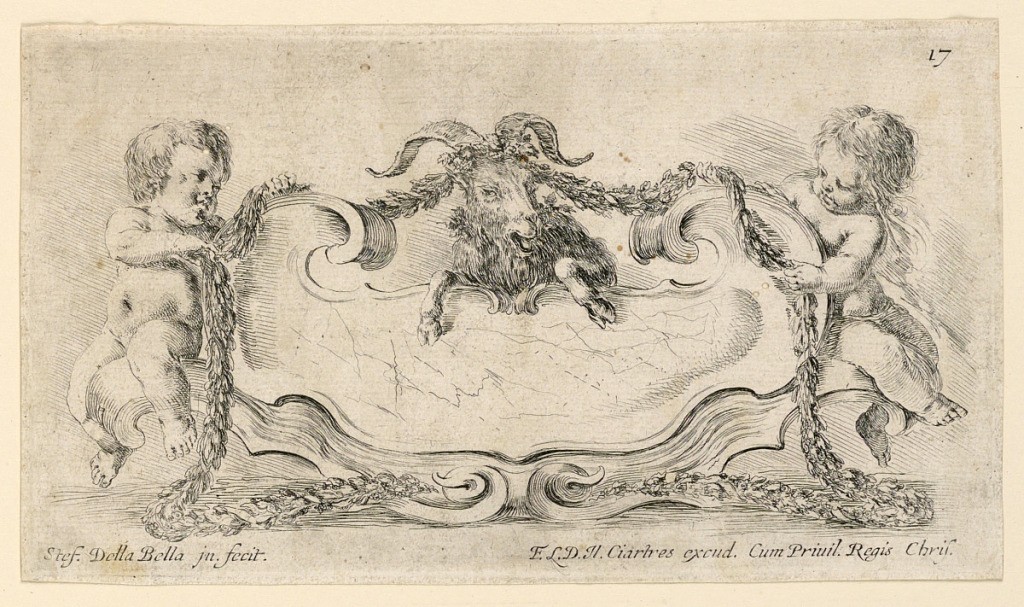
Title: Escutcheon, No. 17 from "Raccolta di varii cappriccii et nove inventioni di cartelle et ornamenti"
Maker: Stefano della Bella, Italian, 1610–1664
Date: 1646
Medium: Etching on paper
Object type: Print
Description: No. 17 of the same set as -10, "Raccolta di varii cappriccii," etc.